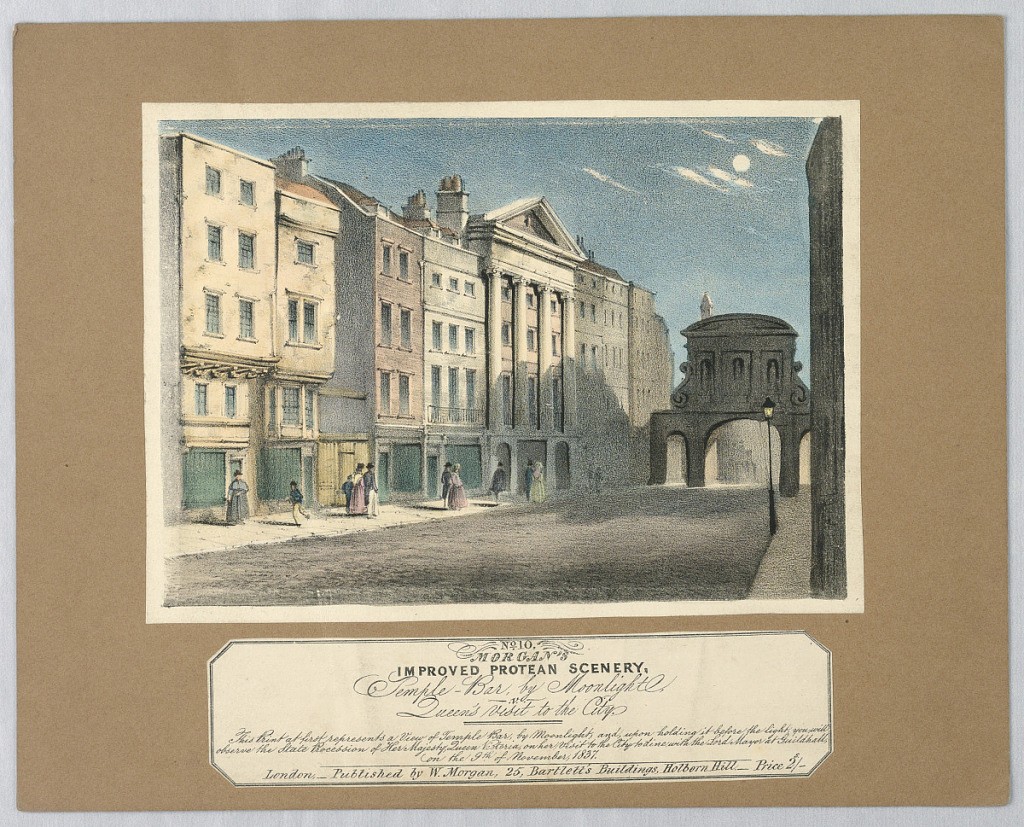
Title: Optical Toy: "Temple Bar by Moonlight" (Morgan's Improved Protean Scenery, no. 10)
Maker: William Morgan, English, active 19th c.
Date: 1838
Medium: Lithograph, brush and watercolor on paper, mounted.
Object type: Print
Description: View of TEmple Bar. When held to the light, the scene shows Queen Victoria riding by in state. Below, title and subtitle: "Queen's visit to the city". The event took place Nov. 9, 1837. Below, publisher's name.